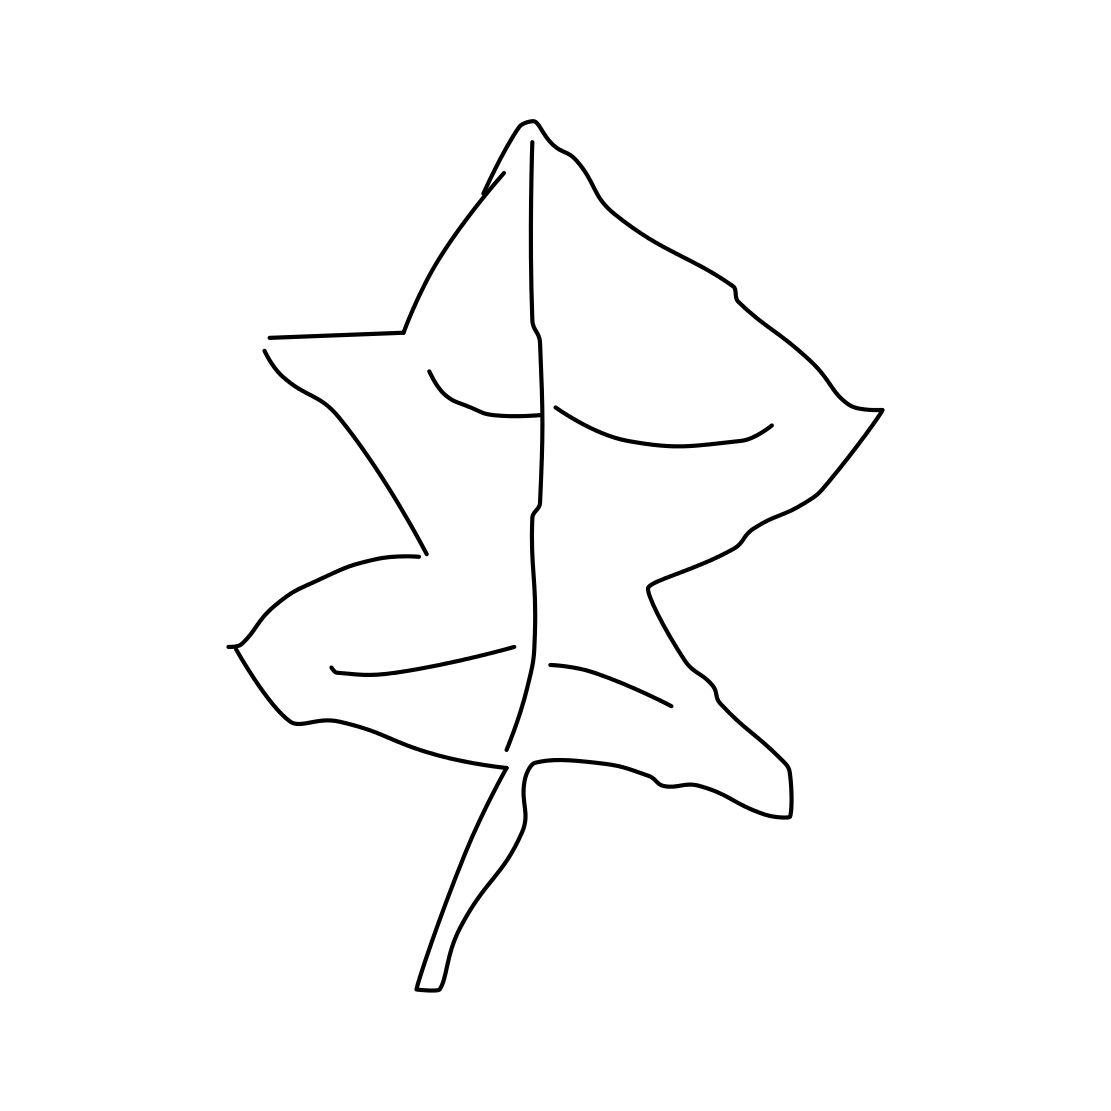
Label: leaf